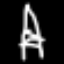
Label: The Eiffel Tower